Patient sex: M
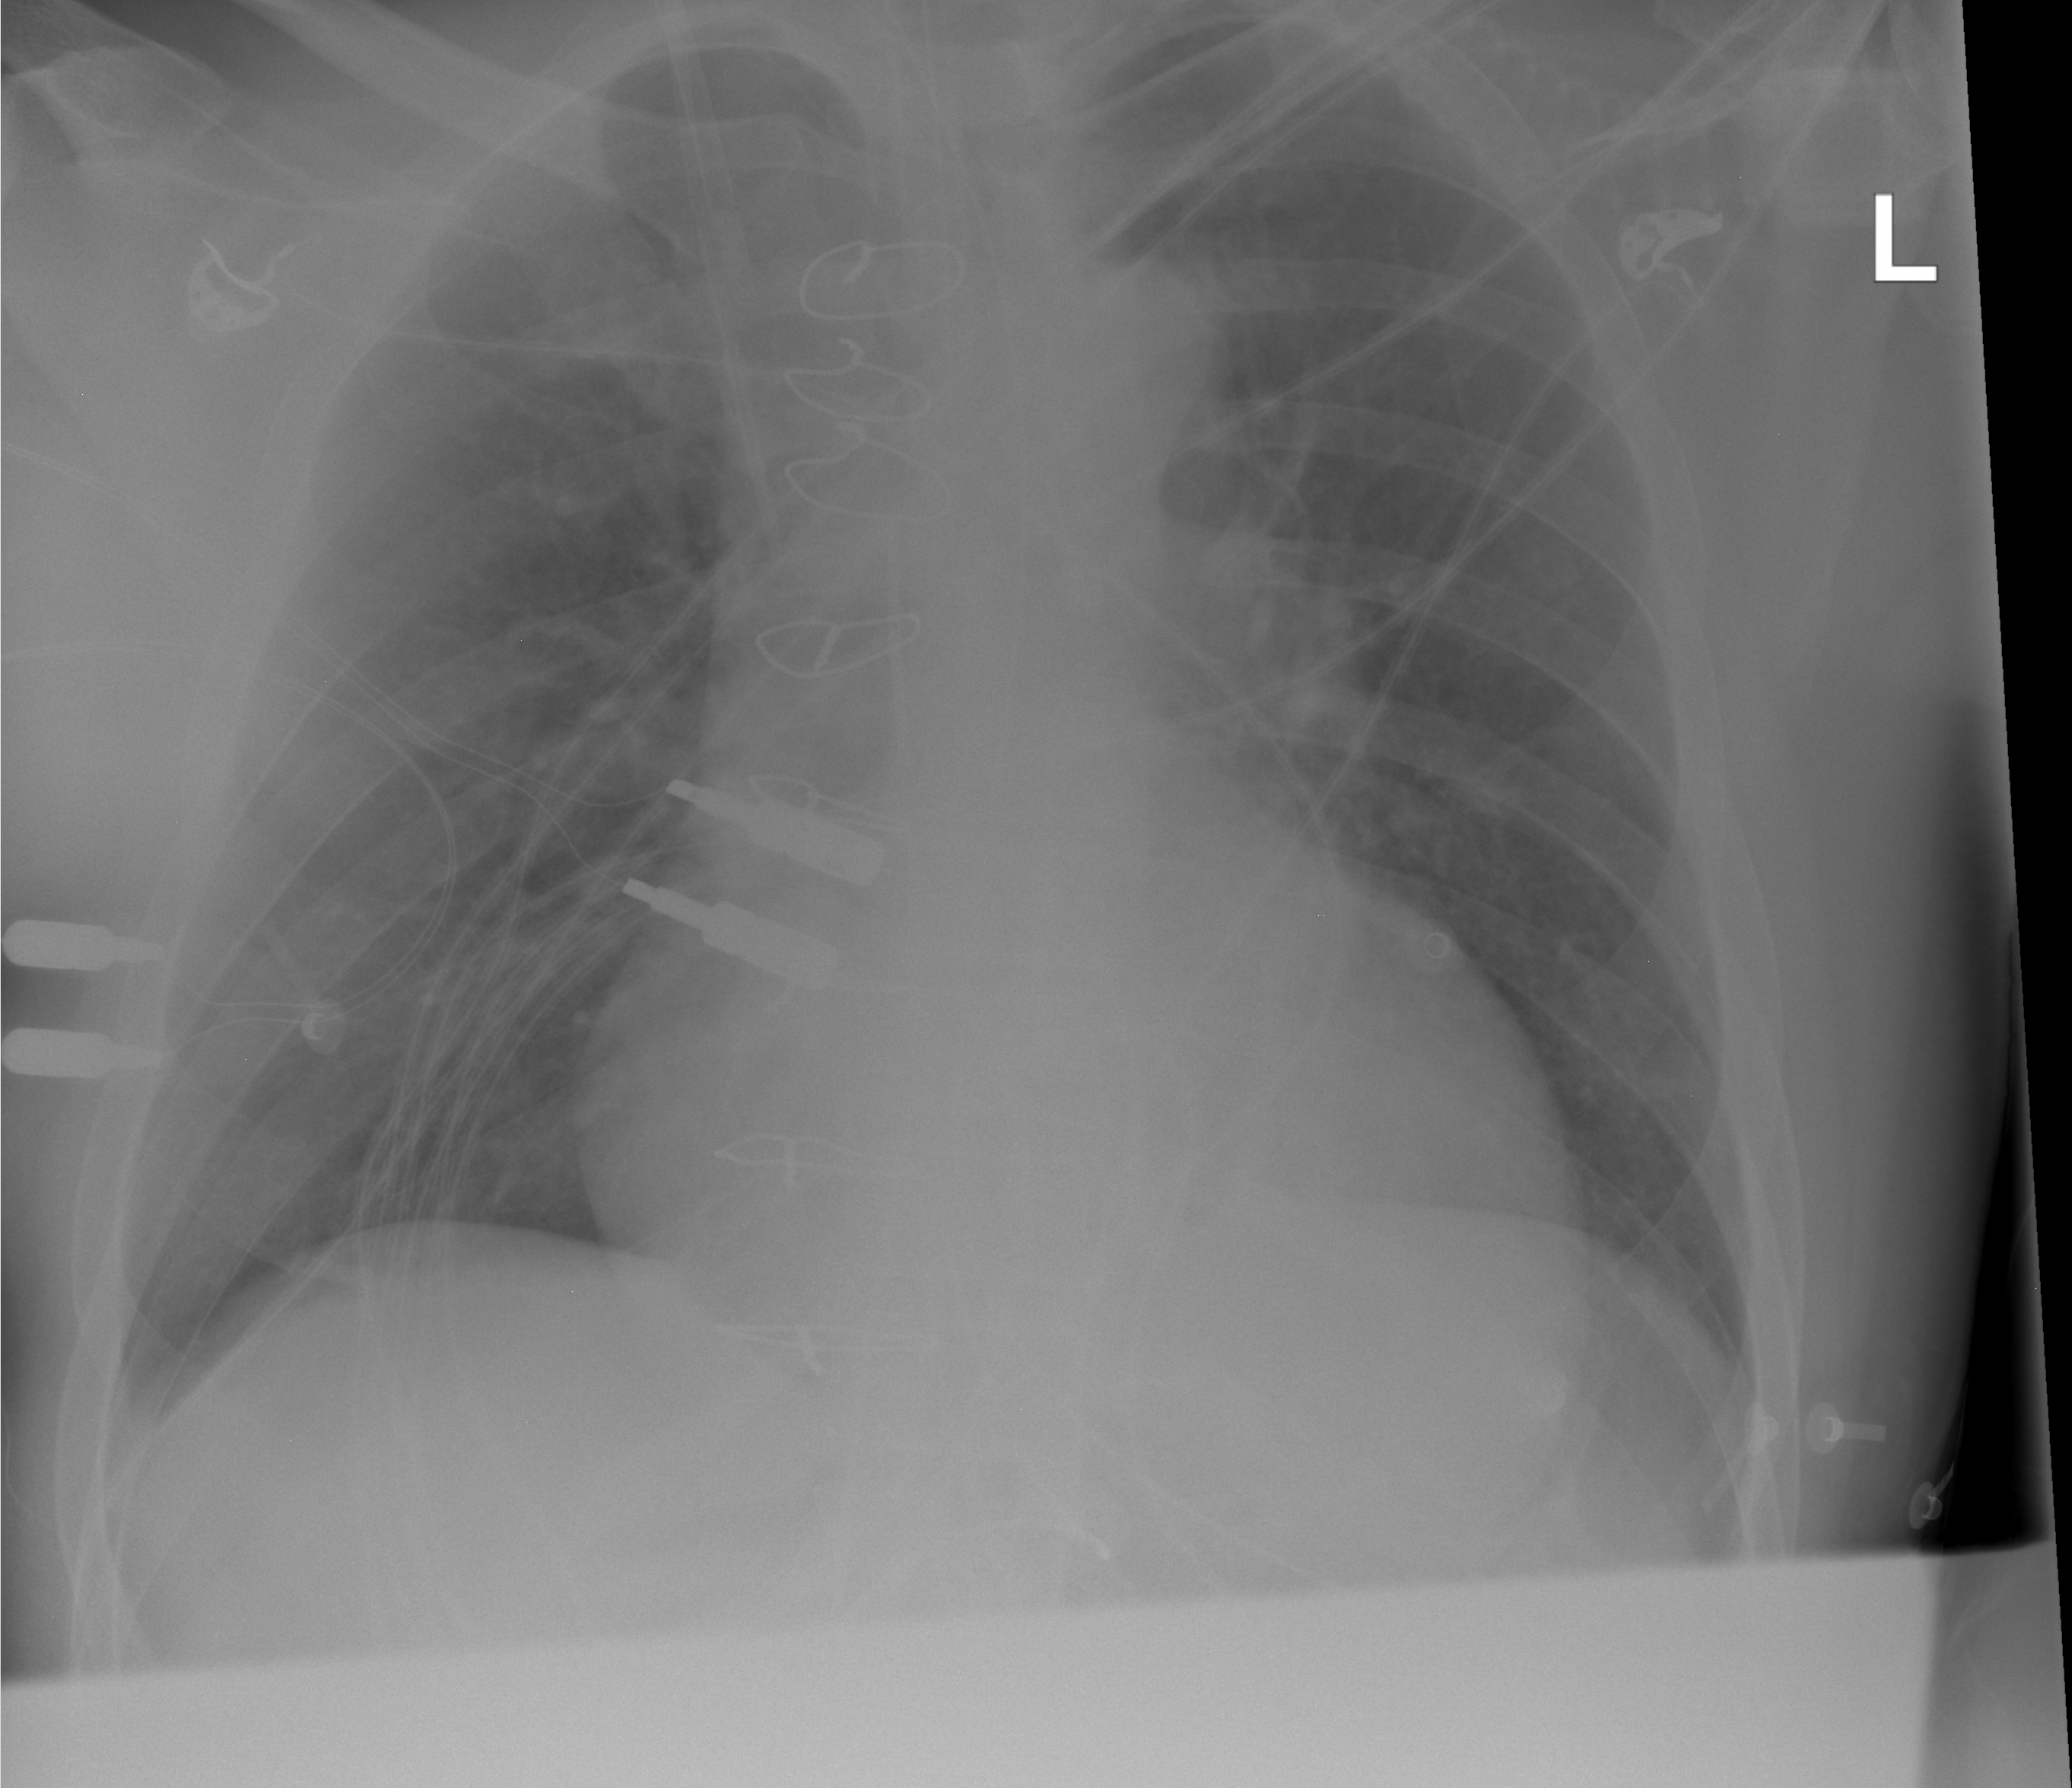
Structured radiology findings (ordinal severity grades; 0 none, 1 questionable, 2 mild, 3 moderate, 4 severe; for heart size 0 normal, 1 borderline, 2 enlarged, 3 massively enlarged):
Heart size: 0
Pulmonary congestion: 0
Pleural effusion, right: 0
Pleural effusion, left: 0
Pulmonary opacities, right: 0
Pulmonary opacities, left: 0
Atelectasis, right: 1
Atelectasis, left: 1